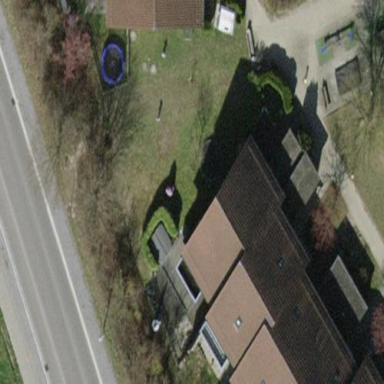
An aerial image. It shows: Terrace building.